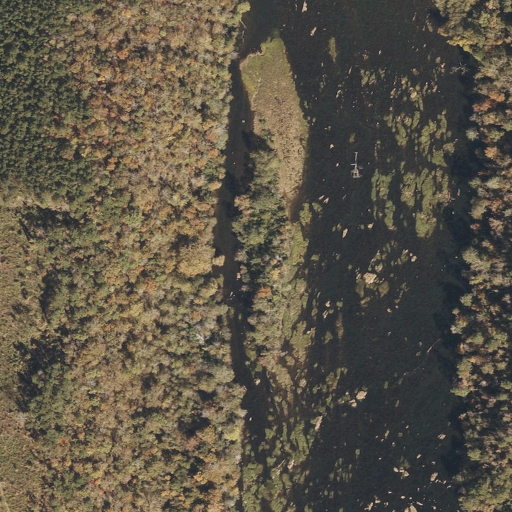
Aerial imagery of island in Alabama named Hodge Island containing open water, deciduous forest, evergreen forest, grassland, mixed forest, woody wetlands, and herbaceous wetlands